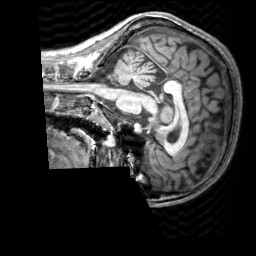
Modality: T1w
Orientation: sagittal
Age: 25
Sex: female
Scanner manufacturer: siemens
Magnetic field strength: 3 T
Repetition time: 2.3 s
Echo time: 0.00303 s